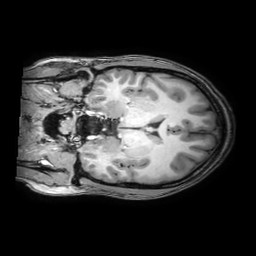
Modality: T1w
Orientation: coronal
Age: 20
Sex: female
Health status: healthy
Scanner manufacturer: philips
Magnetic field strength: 3 T
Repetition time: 0.0079 s
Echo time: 0.0035 s